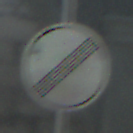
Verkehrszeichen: EndeSaemtlicherBegrenzungen
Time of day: Midday
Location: Outdoor (Suburban)
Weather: Clear
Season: NotSpecified
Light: Natural